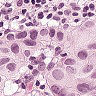
Metastatic tissue present: yes